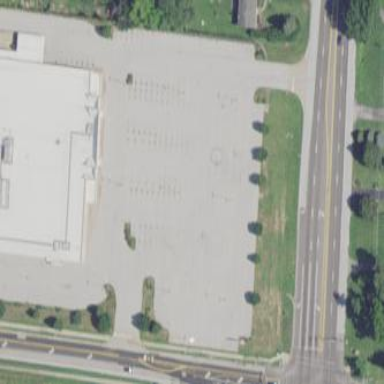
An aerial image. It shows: Retail area.